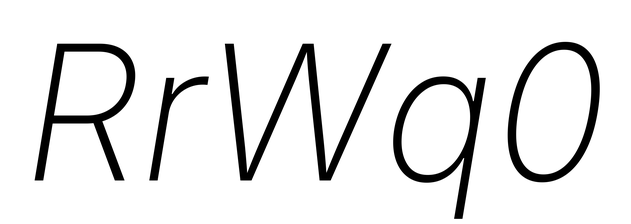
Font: Inter-Italic_ExtraLight_Italic